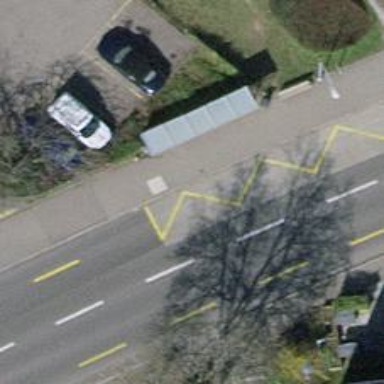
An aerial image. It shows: Public transport stop position.